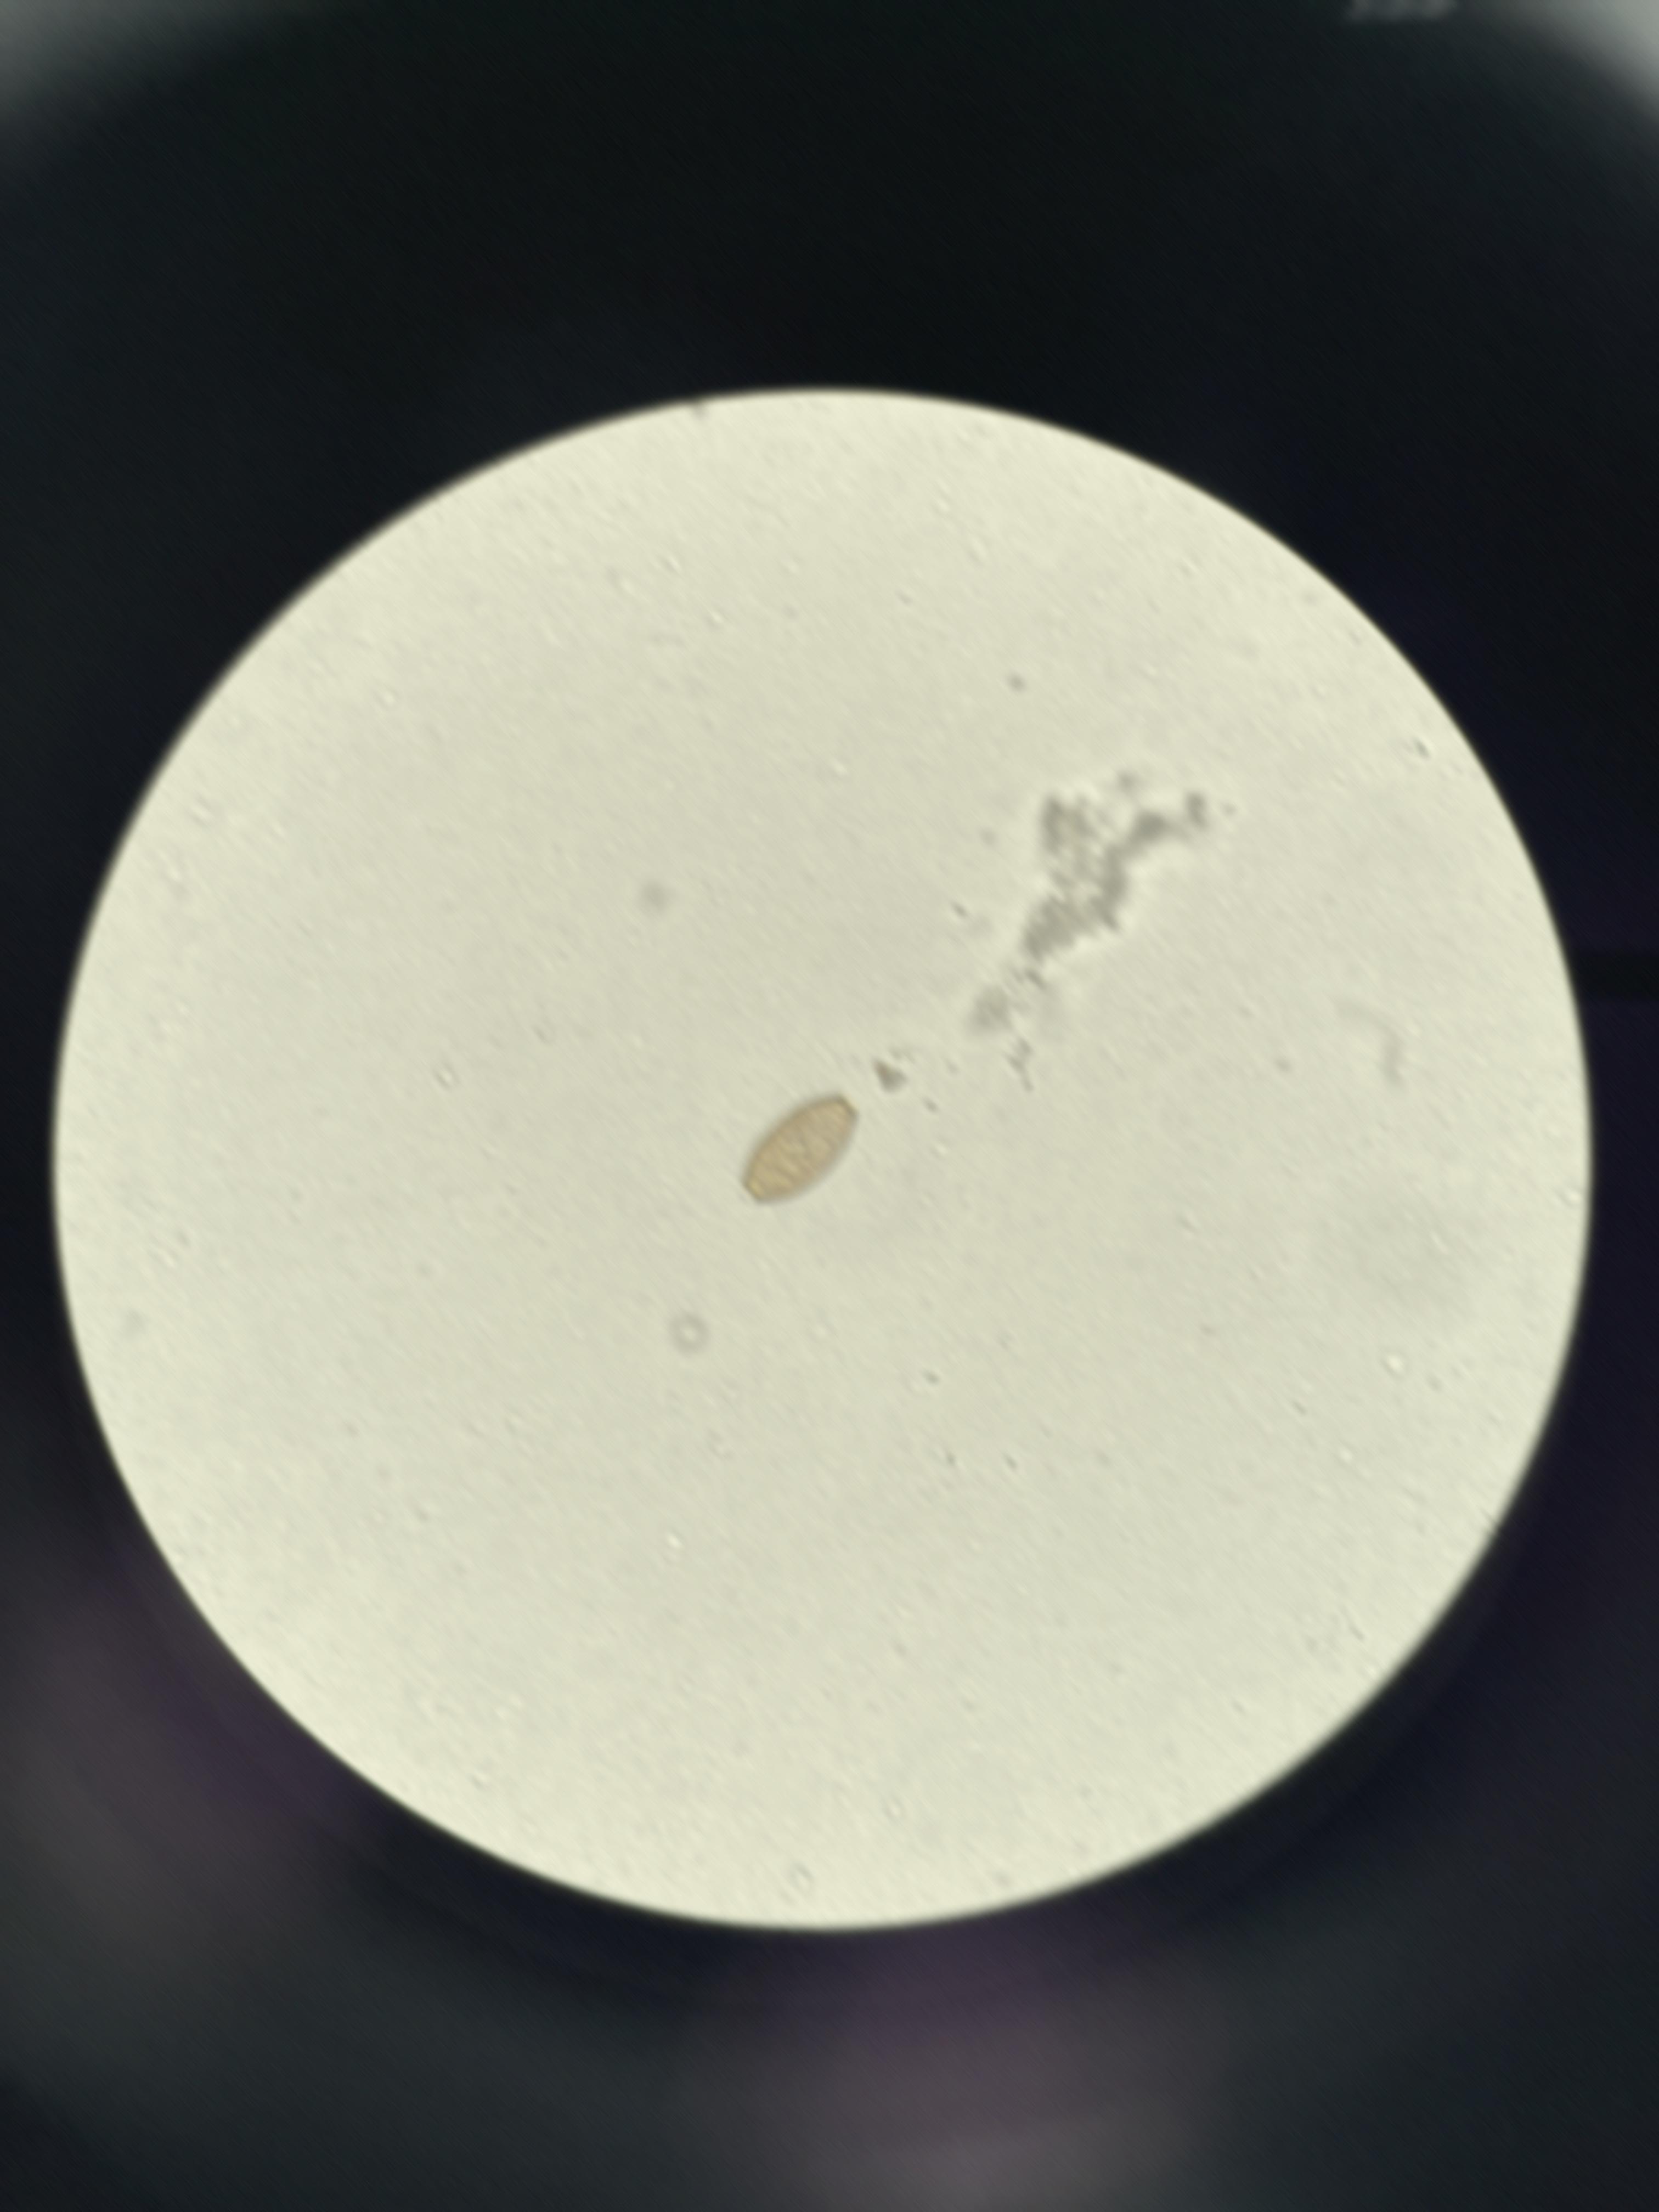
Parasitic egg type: Trichuris trichiura